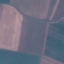
Label: AnnualCrop